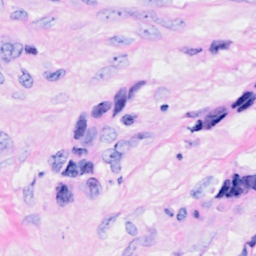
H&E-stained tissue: Breast